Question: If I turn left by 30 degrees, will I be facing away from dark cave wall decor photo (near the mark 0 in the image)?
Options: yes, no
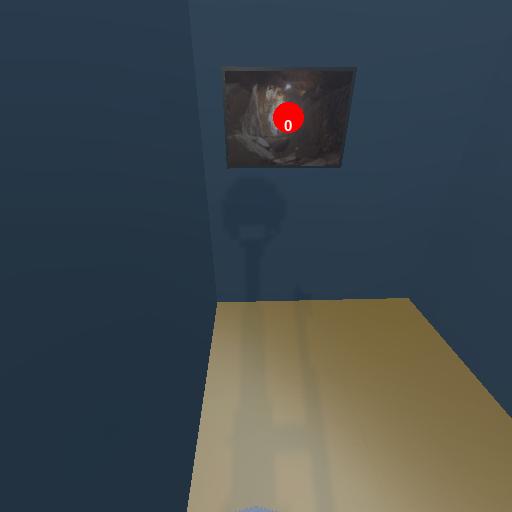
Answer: yes